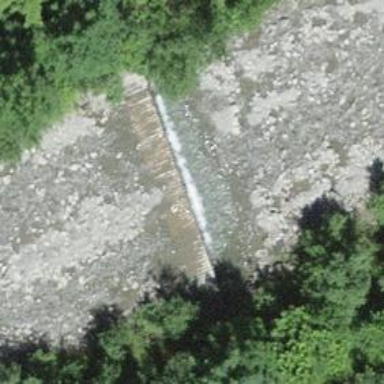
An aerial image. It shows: Weir in waterway.